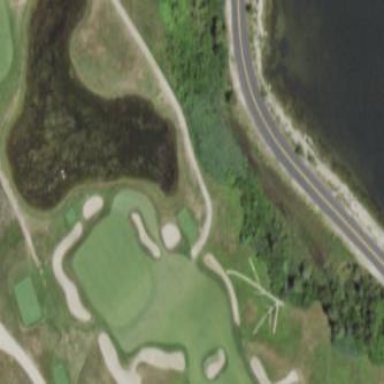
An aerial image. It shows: Water hazard in golf course. The hazard is natural water feature.